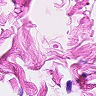
Metastatic tissue present: no